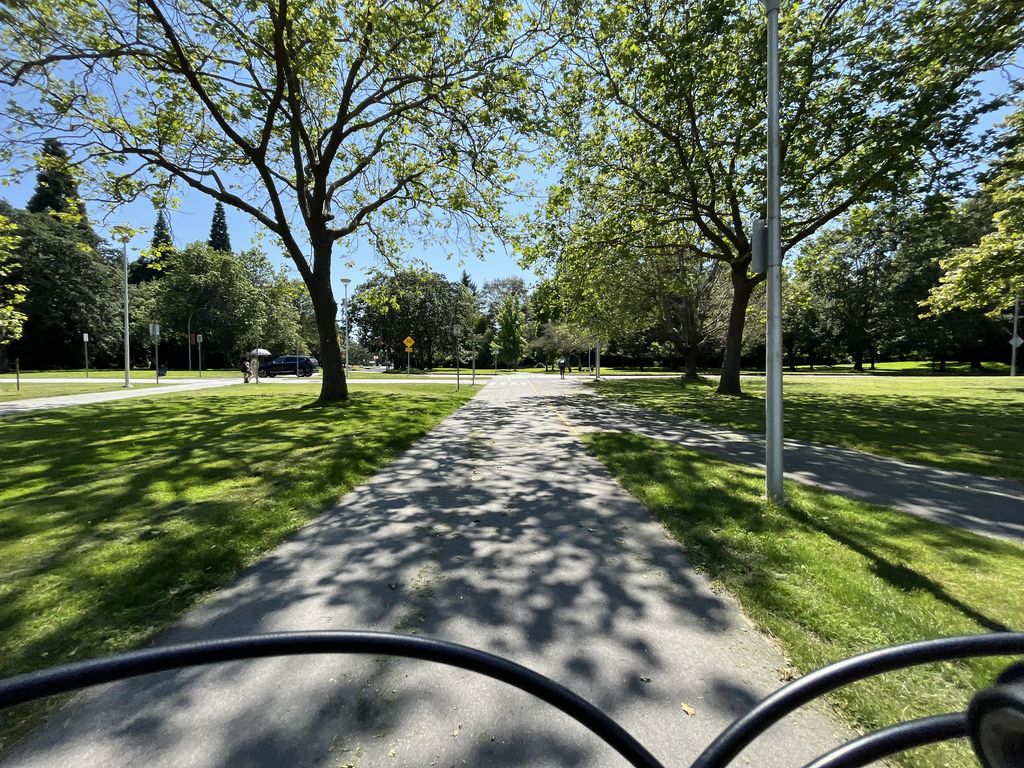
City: victoria